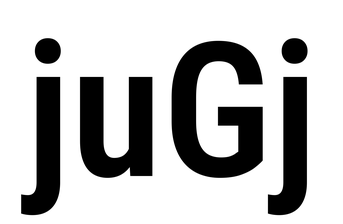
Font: Roboto_Condensed_SemiBold